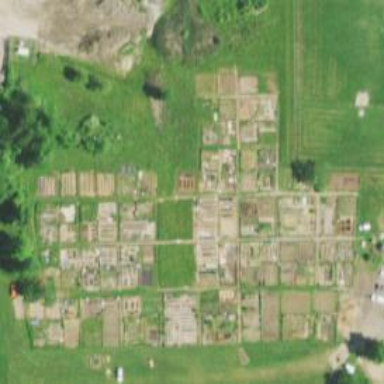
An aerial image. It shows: Area designated for allotments.